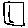
Label: square